RGB frame:
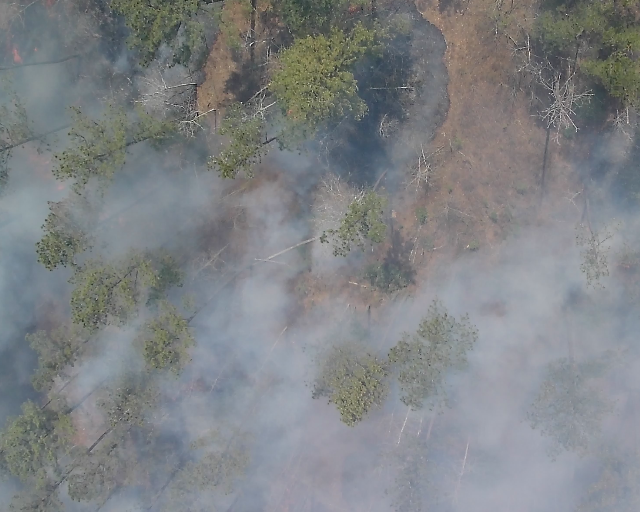
Thermal frame:
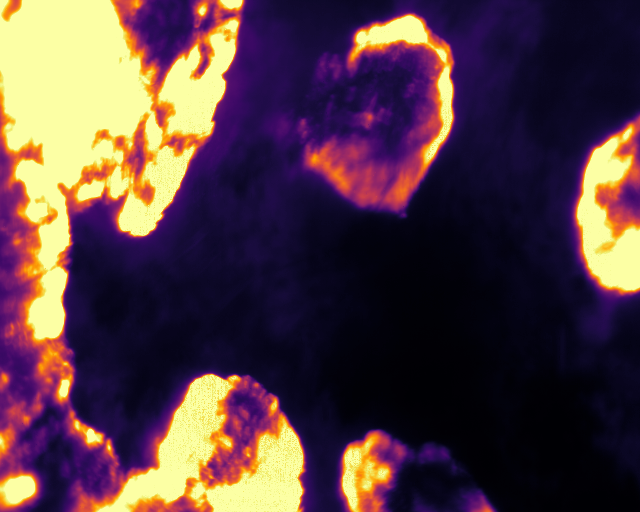
Captured: 2026-02-26 02:31:46
Pixels at or above 80 °C: 99039 (fraction of frame: 0.3022)